Question: I have a multi-store setup - StoreA, StoreB and StoreC. And within a controller (using the StoreA url) I'm editing a product as follows:
'''
$_product = new Mage_Catalog_Model_Product();
$_product->load($productId);
$_product->setData('attribute1','somevalue');
$_product->save();
'''
If I then go to the Admin / Edit Product for that particular product, I find that attribute1 has been correctly set BUT I also find that if I select StoreA in the "Choose Shop View" I find that all the "Use Default Value" check-boxes (for StoreA) have been set to false.
Questions:
1. How do I modify the code above so the "Use Default Value" check-boxes for StoreA remain true
2. Once that the above code has been executed (and the "Use Default Value" for StoreA set to false), how do I revert the "Use Default Value" values back to true for StoreA?
Added screenshot:
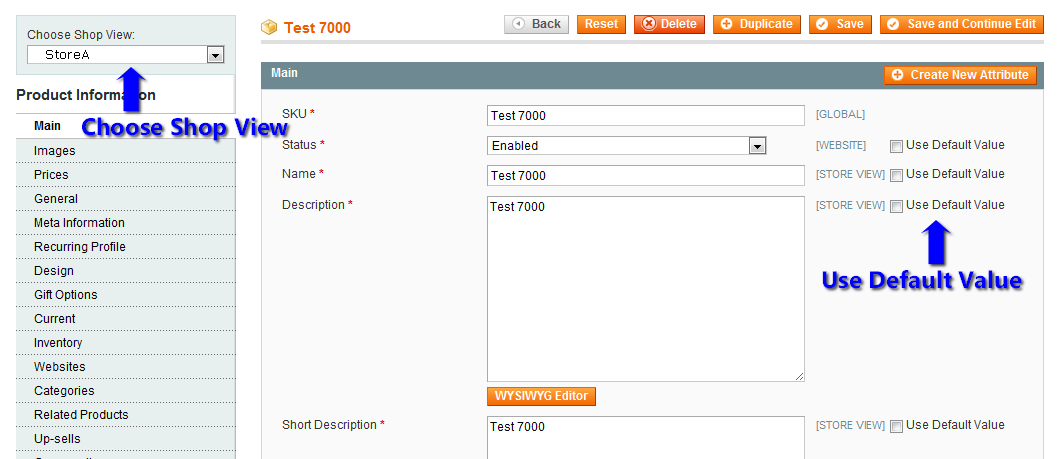
Answer: I'm not entirely clear on the 'Use Default Value' check-boxes you are seeing, but there are two things I noticed.
Your code:
'''
$_product = new Mage_Catalog_Model_Product();
'''
Use the <URL>, which is standard in Magento:
'''
$_product = Mage::getModel('catalog/product');
'''
That in itself isn't the problem, but it's something to keep in mind.
Next, if you are only saving a specific attribute it would be quicker (and potentially avoid your problem) if you update only that attribute. Like so:
'''
$attribute = array('attribute_code' => 'attribute_value');
Mage::getSingleton('catalog/product_action')
->updateAttributes($_product->getId(), $attribute, 0);
'''
<URL> My reasoning here is that it's possible default values are being added by saving the entire product, and not just a specific attribute.
If that doesn't help, perhaps a screenshot of what you are seeing could better help me visualize the issue.